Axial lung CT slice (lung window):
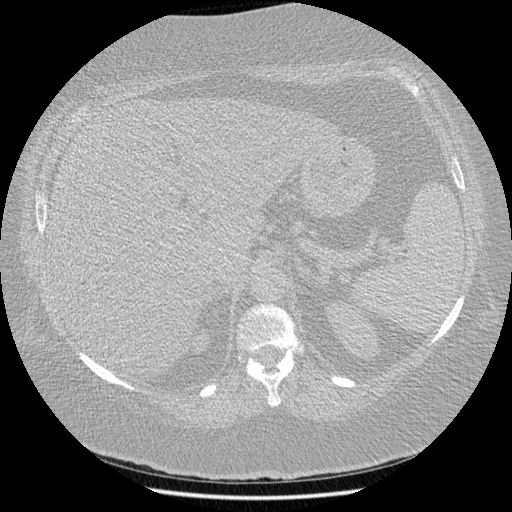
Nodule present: no